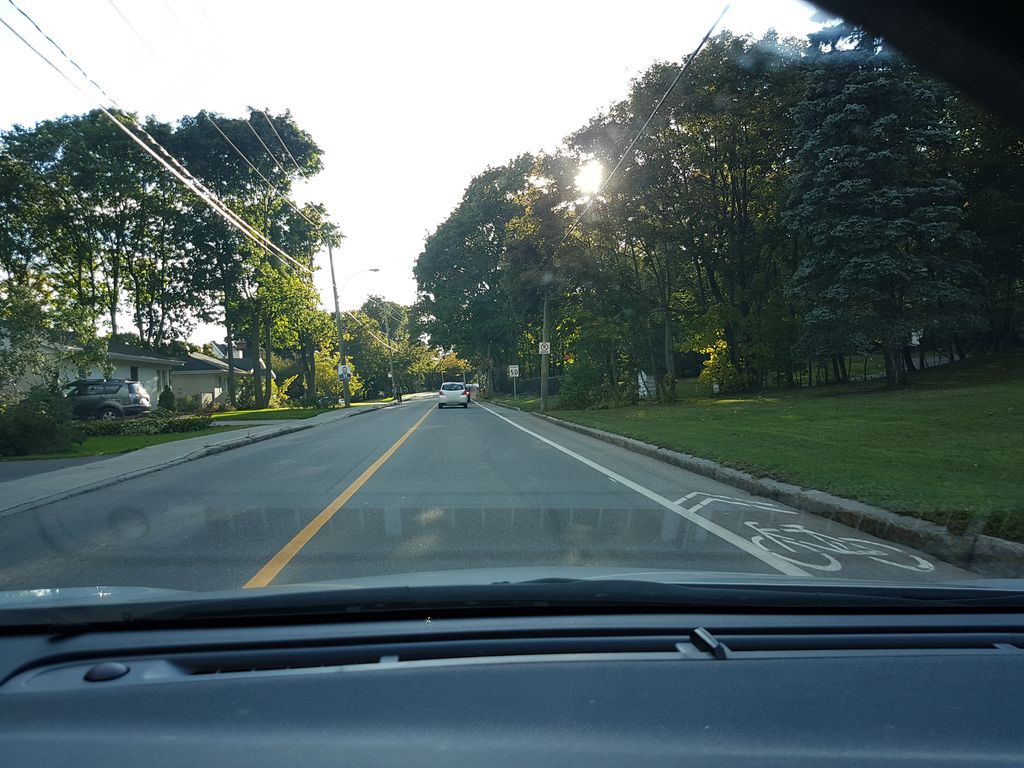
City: quebec_city